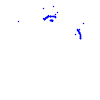
Particle: pion